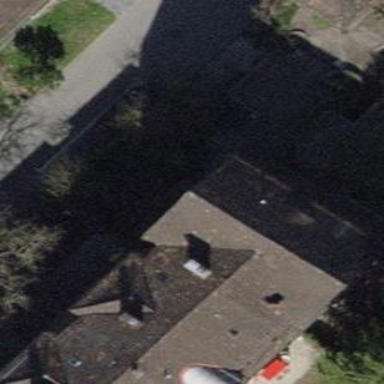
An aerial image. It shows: Building with tile roof.